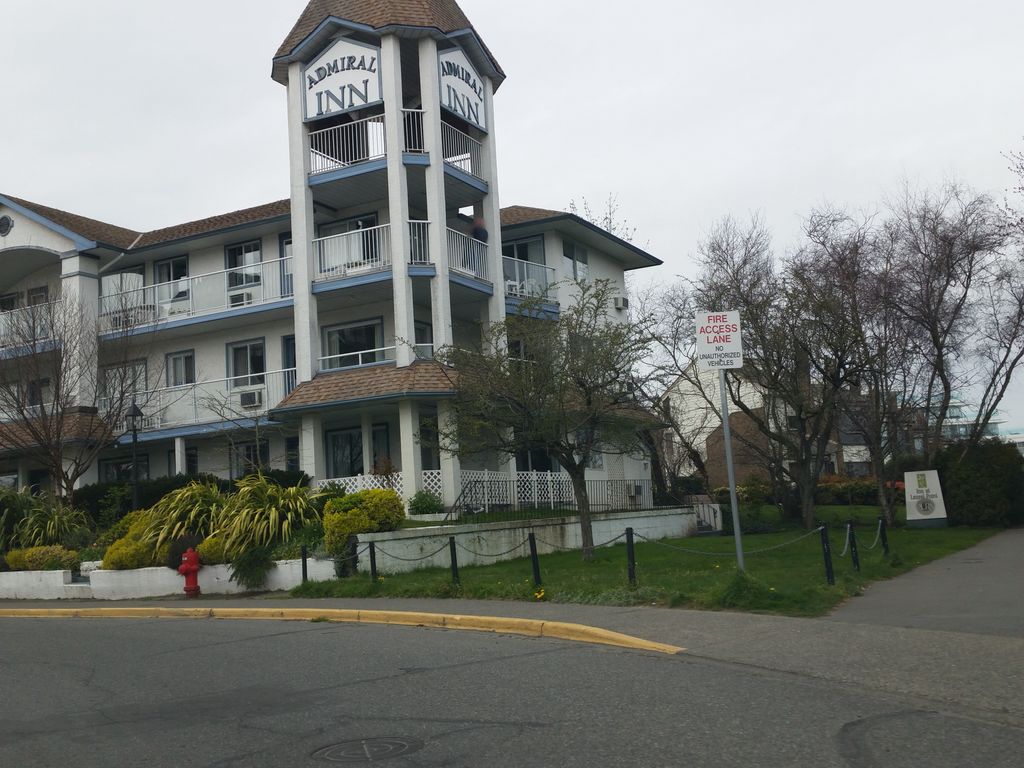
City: victoria